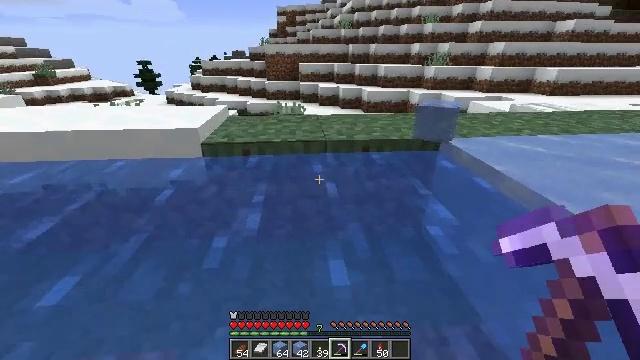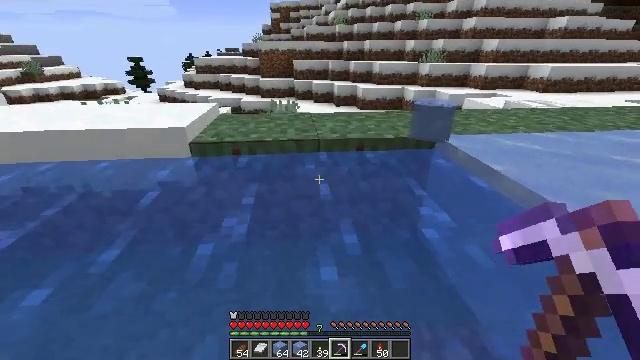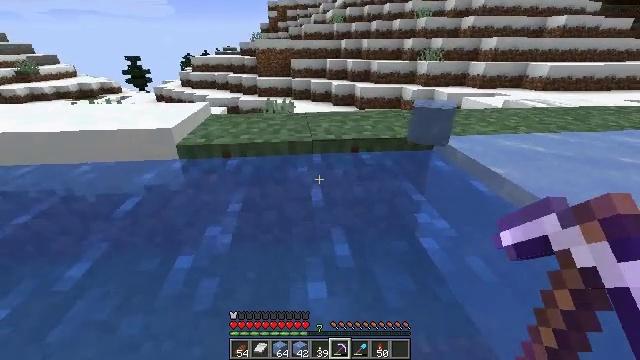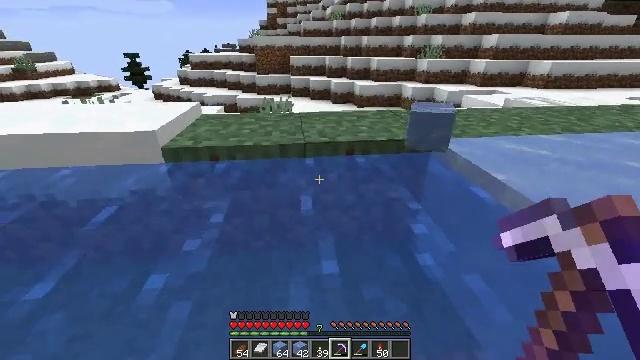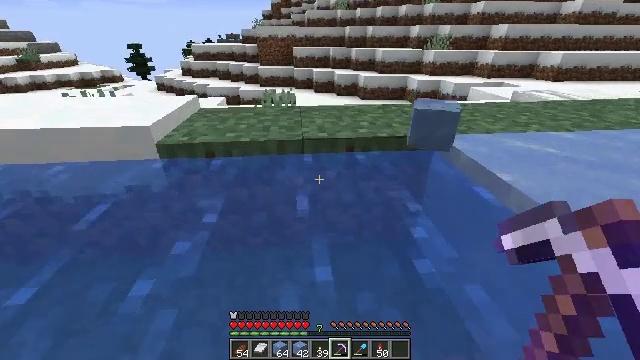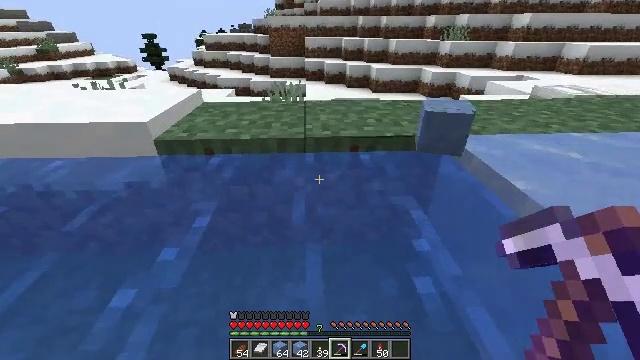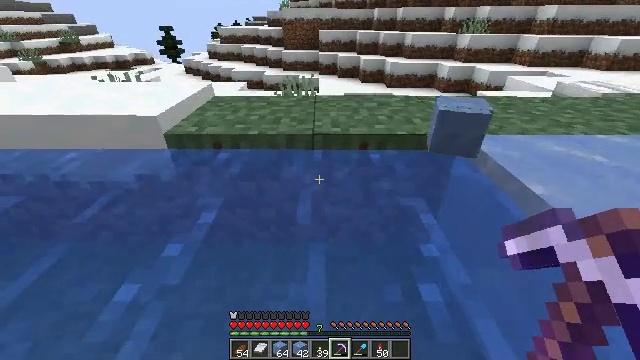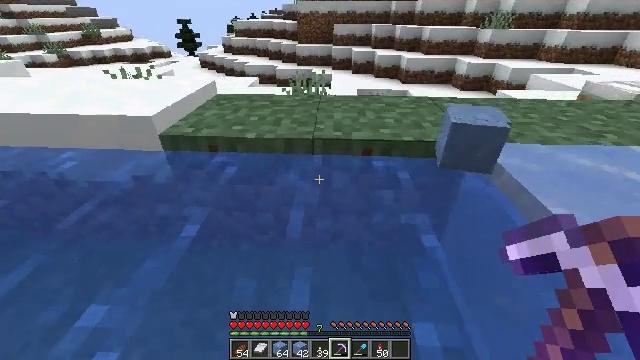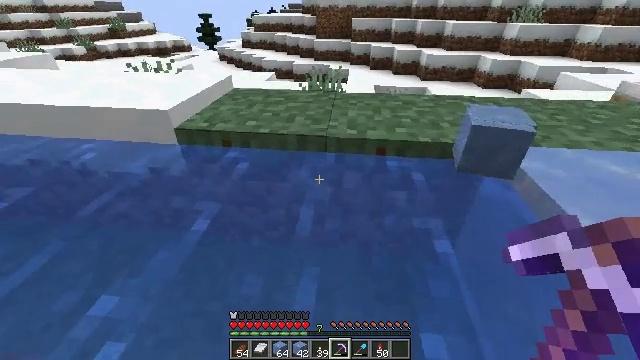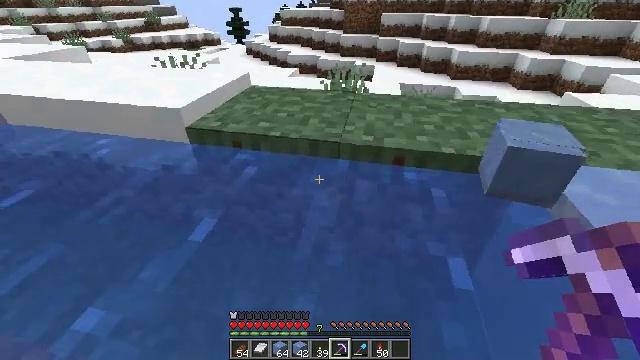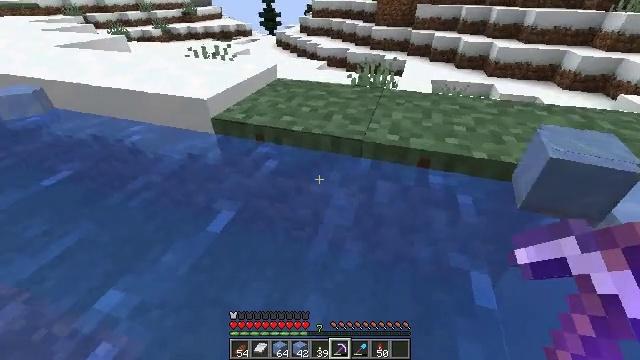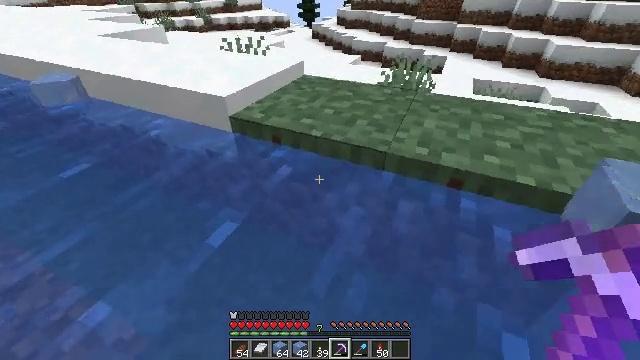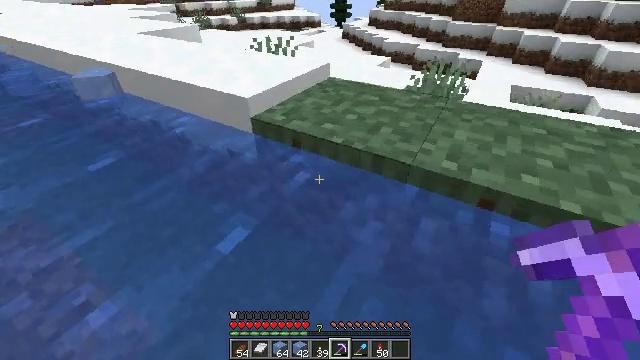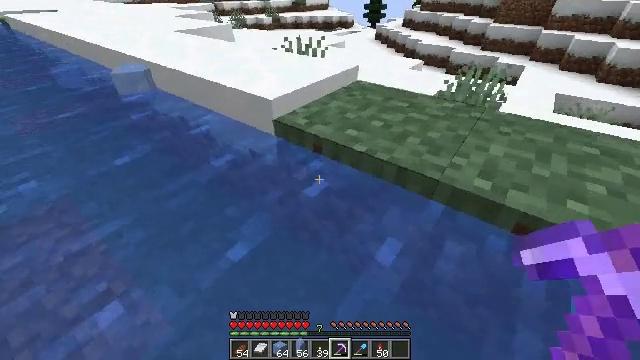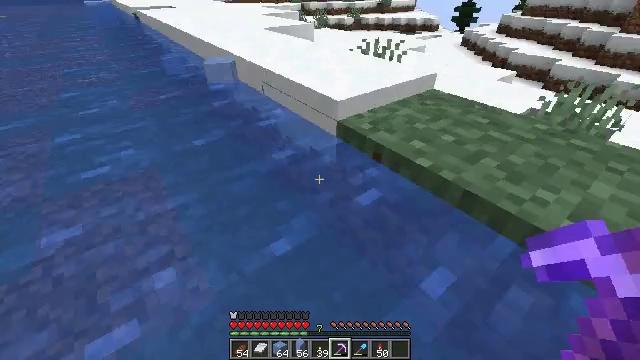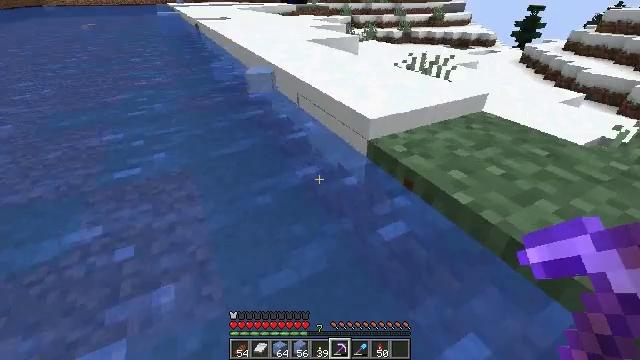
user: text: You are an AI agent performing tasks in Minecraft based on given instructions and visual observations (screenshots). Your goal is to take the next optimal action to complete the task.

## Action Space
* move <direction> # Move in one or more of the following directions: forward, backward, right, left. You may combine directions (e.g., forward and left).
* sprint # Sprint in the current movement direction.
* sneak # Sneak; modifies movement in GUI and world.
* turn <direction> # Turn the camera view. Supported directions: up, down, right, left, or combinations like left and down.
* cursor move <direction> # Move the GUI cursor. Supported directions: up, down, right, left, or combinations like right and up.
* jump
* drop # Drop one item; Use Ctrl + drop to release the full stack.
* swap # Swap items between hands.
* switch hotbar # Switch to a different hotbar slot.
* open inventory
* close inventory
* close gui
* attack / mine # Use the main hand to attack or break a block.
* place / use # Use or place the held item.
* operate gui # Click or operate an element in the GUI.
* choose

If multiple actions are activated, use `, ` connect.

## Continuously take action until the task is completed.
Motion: motion action
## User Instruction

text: Gather ice for building or crafting.
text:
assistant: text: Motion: move forward and move right, turn right
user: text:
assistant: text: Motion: move forward and move right
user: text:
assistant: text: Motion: move forward and move right
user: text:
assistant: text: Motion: move forward and move right, turn down
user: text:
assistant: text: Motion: move forward and move right, turn left and down
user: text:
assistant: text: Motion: move forward and move right, turn left and down
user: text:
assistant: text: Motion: move forward, turn left and down
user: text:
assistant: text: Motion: move forward, turn left
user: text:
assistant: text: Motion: move forward, turn left
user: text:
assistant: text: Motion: move forward, turn left and down
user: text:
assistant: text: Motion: move forward, turn left and down
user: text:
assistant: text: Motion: move forward, turn left
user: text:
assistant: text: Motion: move forward, turn left
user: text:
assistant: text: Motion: move forward, turn left
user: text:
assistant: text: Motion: move forward, turn left and up
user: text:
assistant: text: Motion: move forward, turn left and up
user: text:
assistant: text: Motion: move forward, turn left and up
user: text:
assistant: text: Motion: move forward
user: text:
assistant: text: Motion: move forward
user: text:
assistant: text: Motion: move forward
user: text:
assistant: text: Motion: move forward
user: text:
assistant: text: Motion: move forward
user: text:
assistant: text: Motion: move forward
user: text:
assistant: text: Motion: move forward, turn left
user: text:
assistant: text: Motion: move forward
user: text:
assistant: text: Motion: move forward
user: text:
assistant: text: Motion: move forward
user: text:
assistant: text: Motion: move forward
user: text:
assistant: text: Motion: move forward
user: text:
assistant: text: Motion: move forward